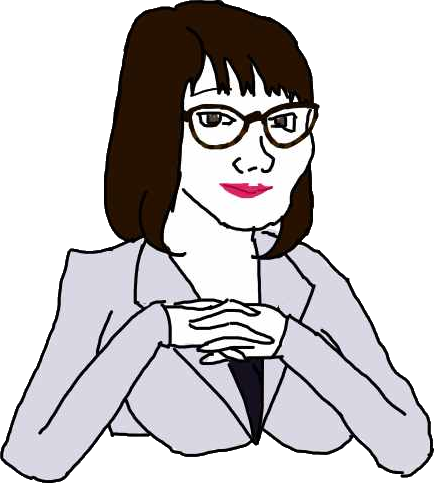
Label: 5_Abusive_Wife